Question: I have number of smaller data sets, containing 10 XY coordinates each. I am using Matlab (R2012a)and k-means to obtain a centroid. In some of the clusters (see figure below) I can see some extreme points, beacuse my dataset are as small as they are, one outliner destroys the value of my centroid. Is there a easy way to exlude these points? Supposingly Matlab has a 'exclude outliers' function but I can't see it anywhere in the tool menu..
Thank you for your help! (and yes I am new to this:-)

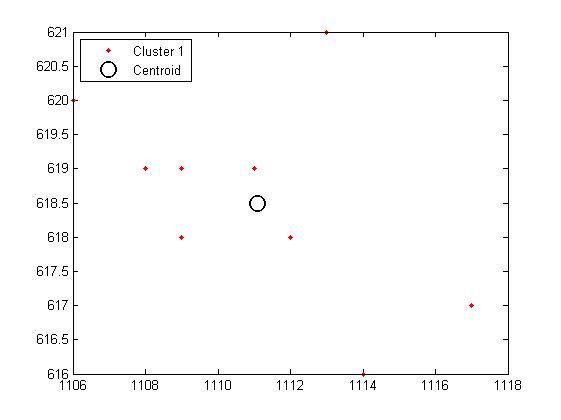
Answer: k-means can be quite sensitive to outliers in your data set. The reason is simply that k-means tries to optimize the . And thus a large deviation (such as of an outlier) gets a lot of weight.
If you have a noisy data set with outliers, you might be better off using an algorithm that has specialized noise handling such as <URL>. Note the "N" in the acronym: Noise.
In contrast to e.g. k-means, but also many other clustering algorithms, DBSCAN can decide to cluster objects that are in regions of low density.